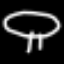
Label: mushroom